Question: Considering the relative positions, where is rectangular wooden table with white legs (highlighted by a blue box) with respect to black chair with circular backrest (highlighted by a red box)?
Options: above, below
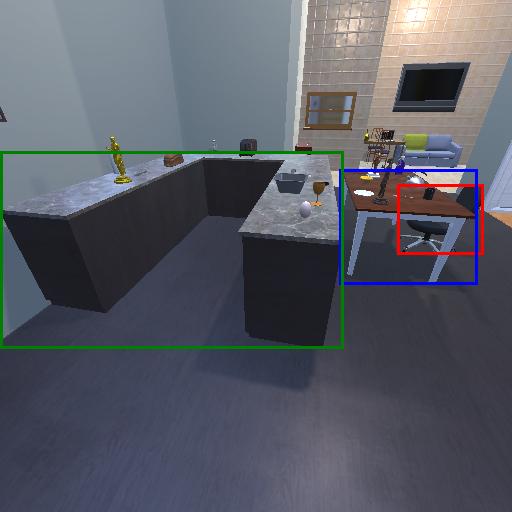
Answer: above